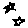
Label: star